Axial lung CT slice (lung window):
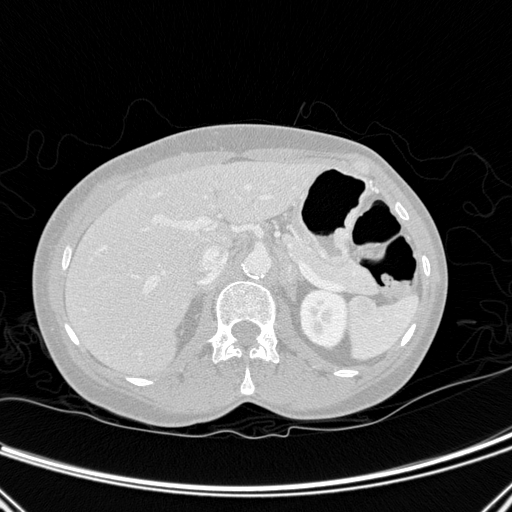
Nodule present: no